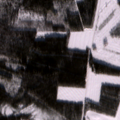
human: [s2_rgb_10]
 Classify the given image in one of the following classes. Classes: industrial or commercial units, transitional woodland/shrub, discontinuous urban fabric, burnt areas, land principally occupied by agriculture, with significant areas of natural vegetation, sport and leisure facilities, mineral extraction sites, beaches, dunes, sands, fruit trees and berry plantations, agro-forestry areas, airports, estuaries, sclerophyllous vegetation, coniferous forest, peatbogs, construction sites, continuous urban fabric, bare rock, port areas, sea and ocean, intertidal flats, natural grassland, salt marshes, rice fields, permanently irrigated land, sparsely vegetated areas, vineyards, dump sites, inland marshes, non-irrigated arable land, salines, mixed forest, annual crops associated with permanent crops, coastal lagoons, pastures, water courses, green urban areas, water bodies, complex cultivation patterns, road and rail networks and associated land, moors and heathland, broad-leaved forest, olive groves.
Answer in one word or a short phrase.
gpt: non-irrigated arable land, land principally occupied by agriculture, with significant areas of natural vegetation, coniferous forest, mixed forest, transitional woodland/shrub, peatbogs